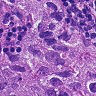
Metastatic tissue present: yes